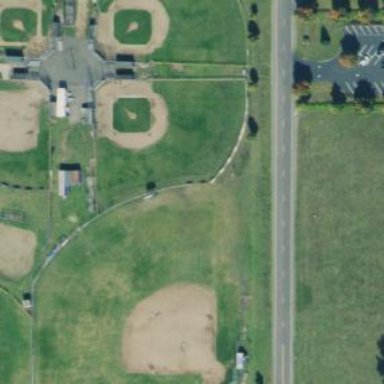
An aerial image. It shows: Baseball pitch for leisure land.